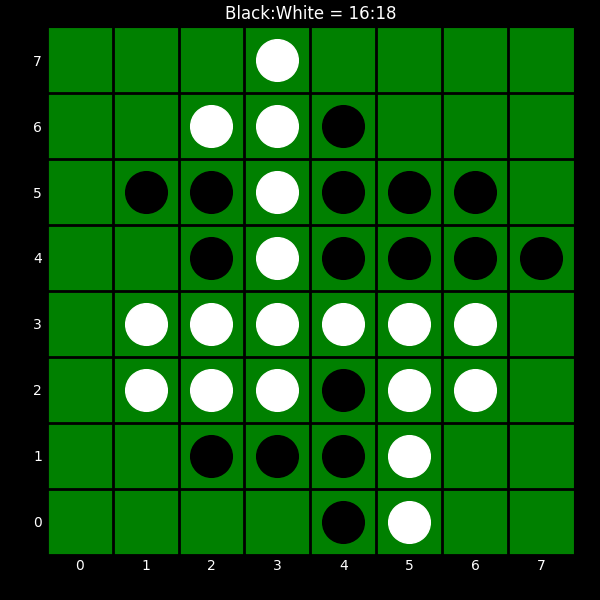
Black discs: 16
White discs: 18